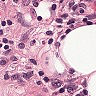
Metastatic tissue present: no